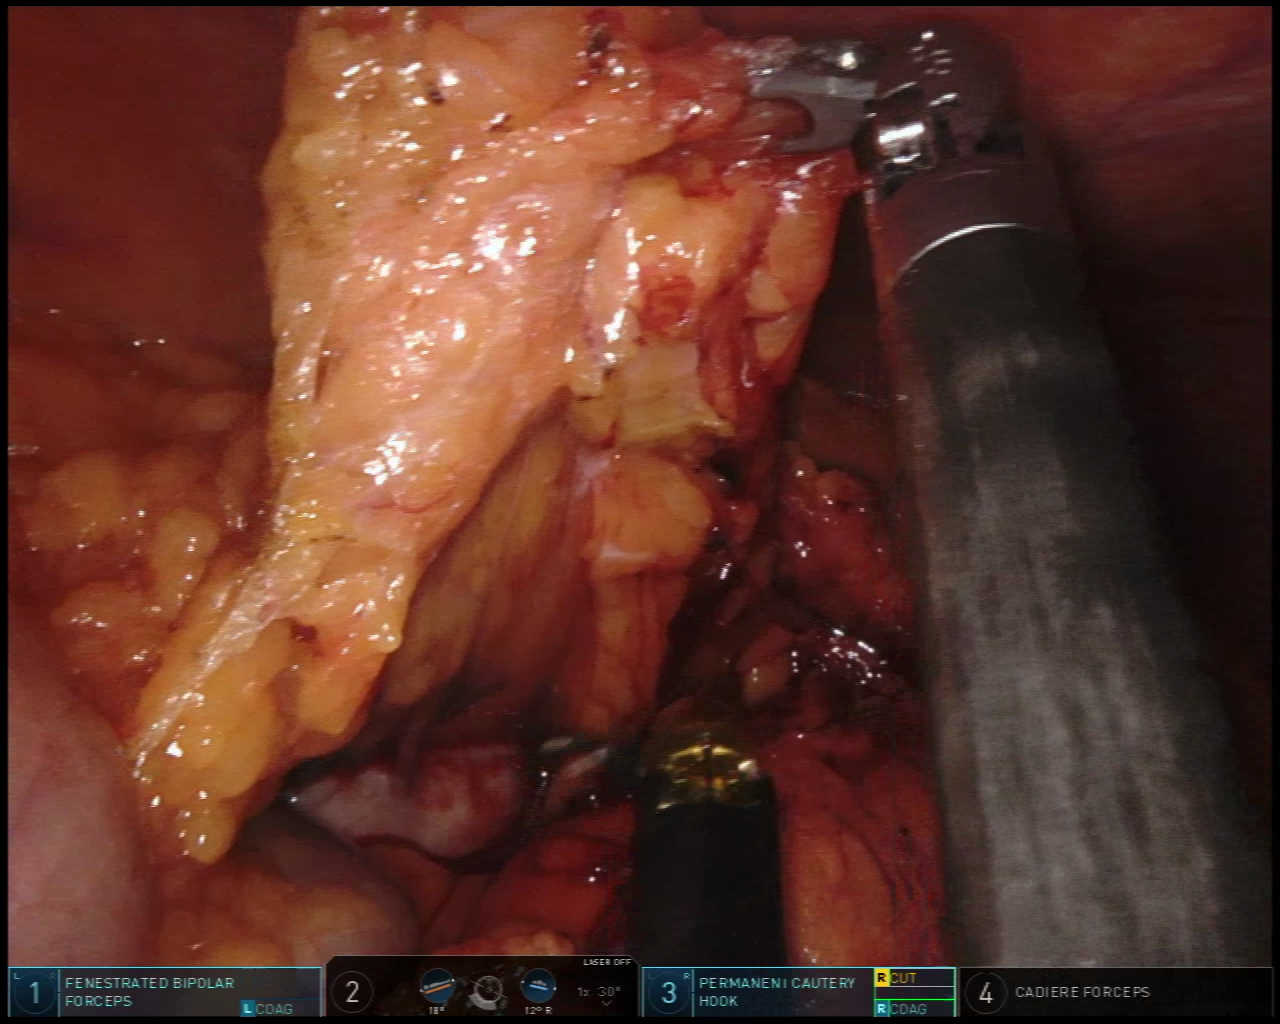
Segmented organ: stomach
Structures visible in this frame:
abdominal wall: yes
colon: yes
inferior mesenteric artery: no
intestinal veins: no
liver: no
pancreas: no
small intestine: no
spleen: no
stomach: yes
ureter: no
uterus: no
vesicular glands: no